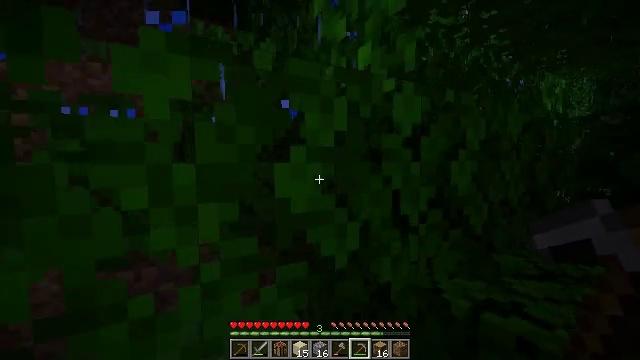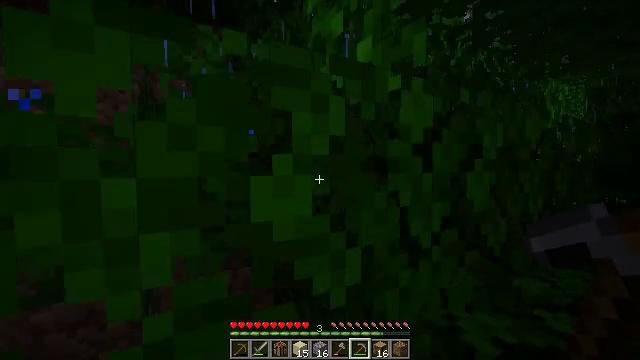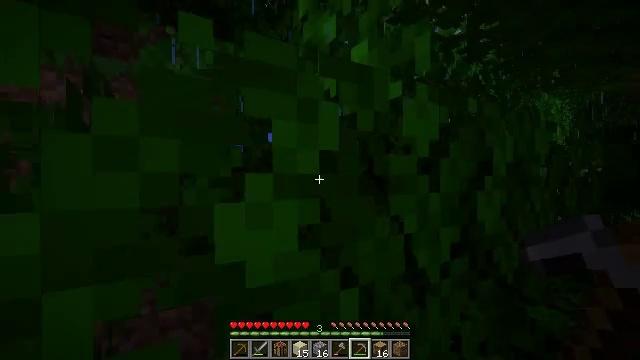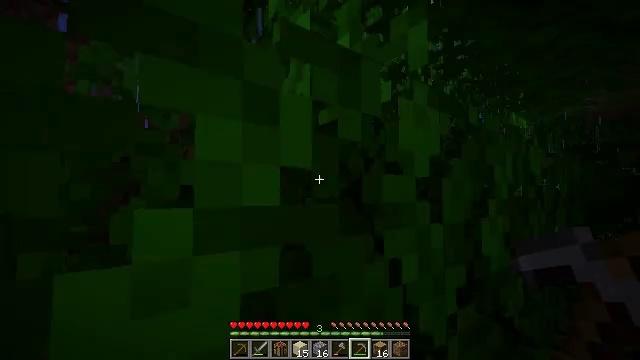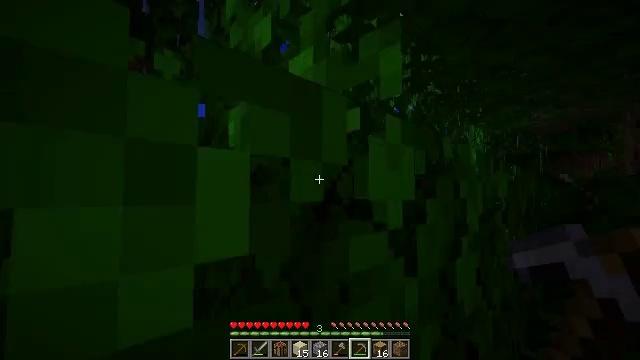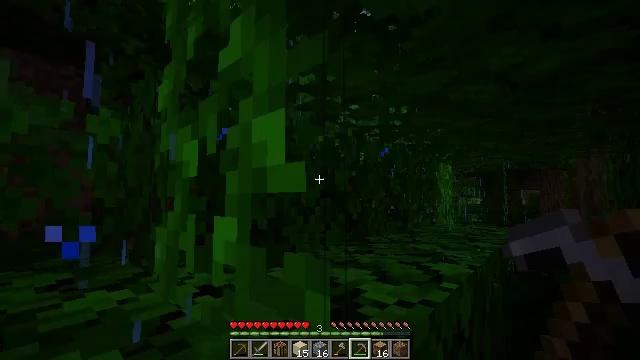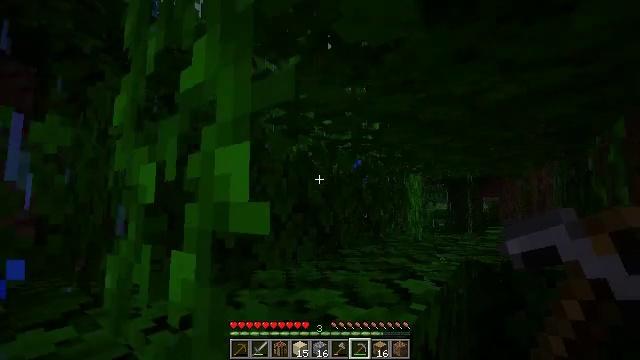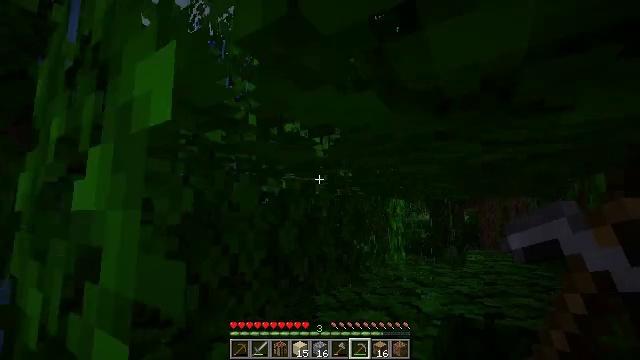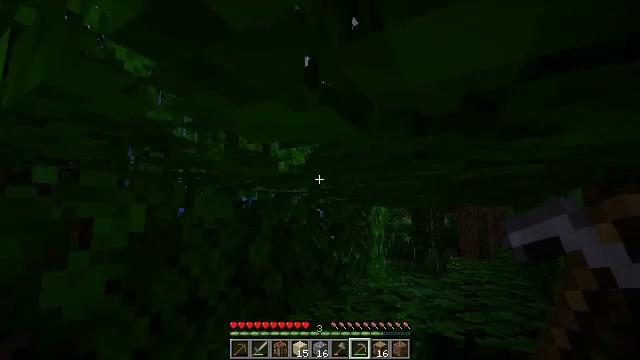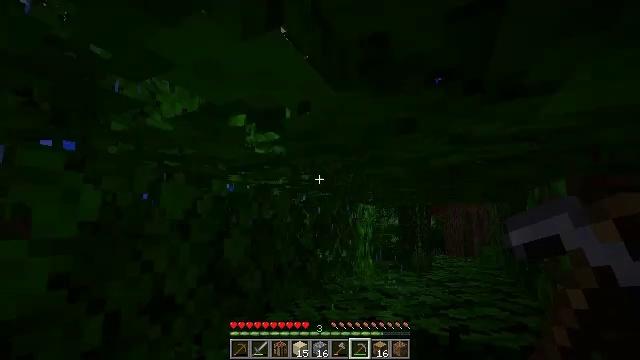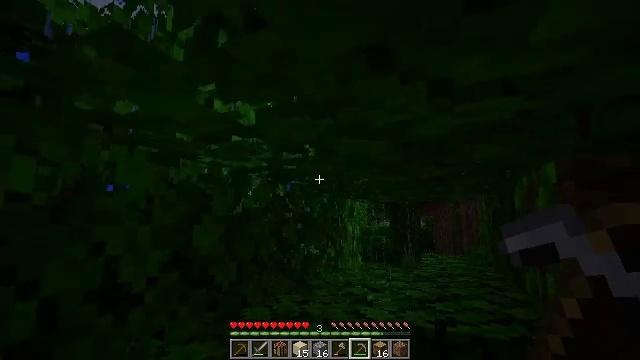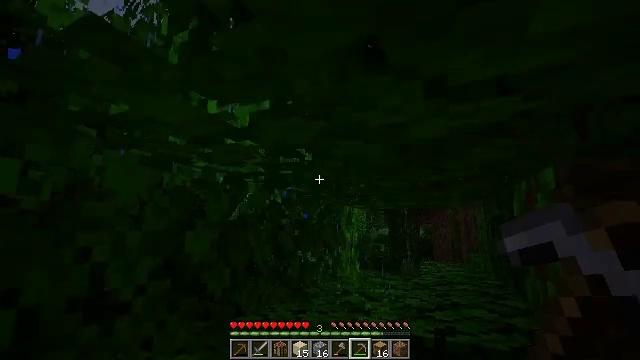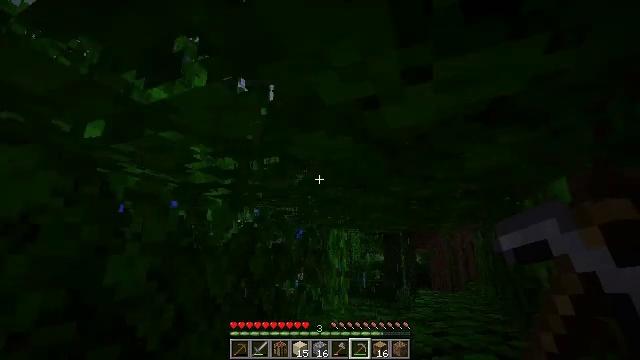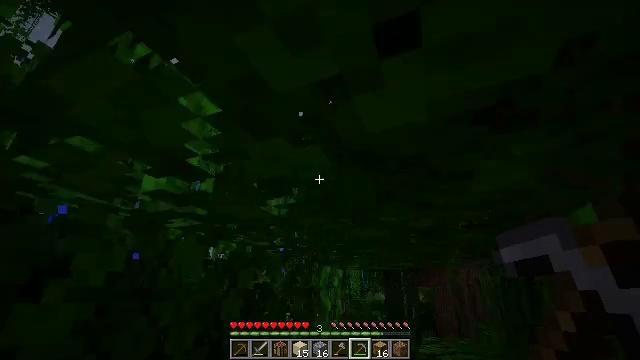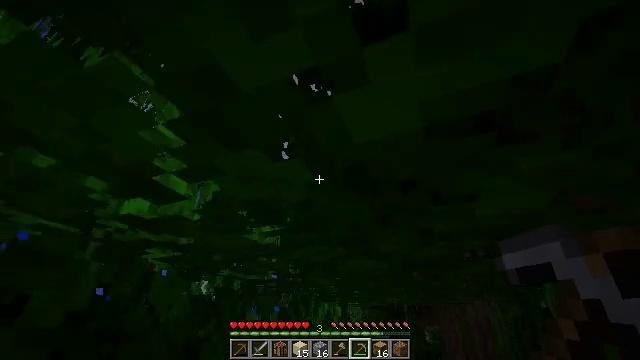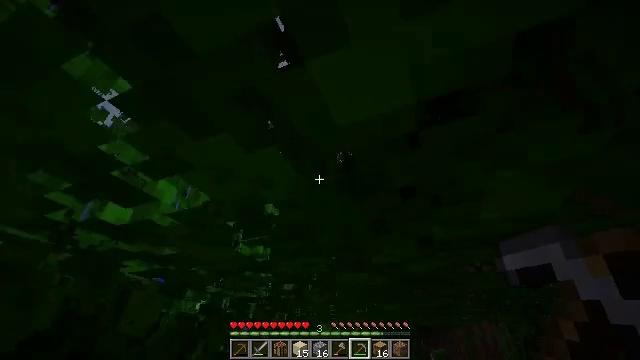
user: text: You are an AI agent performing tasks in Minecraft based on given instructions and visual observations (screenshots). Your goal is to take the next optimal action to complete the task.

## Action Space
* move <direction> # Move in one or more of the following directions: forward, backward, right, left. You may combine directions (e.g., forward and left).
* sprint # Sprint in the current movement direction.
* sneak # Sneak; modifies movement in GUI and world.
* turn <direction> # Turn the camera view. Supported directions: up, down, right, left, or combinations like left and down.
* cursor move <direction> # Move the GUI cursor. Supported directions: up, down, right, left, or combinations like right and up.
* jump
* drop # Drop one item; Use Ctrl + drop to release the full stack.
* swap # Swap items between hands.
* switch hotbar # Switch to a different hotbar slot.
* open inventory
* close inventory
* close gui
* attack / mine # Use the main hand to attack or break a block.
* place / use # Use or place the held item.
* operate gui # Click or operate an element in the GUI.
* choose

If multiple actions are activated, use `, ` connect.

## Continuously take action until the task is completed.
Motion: motion action
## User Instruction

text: Collect jungle leaves by breaking them.
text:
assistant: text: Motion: move forward, turn up
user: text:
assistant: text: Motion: move forward, turn right and up
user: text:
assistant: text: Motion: move forward, turn right and up
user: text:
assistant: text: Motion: move forward, turn right, jump
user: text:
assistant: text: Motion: move forward, turn right, jump
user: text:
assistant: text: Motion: move forward, turn right and up, jump
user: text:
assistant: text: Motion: move forward, turn right and up, jump
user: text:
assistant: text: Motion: move forward, turn right, jump
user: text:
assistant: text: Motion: move forward, turn right, jump
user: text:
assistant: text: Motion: move forward, turn right, jump
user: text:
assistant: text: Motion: move forward, turn up, jump
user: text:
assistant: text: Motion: move forward, turn right and up
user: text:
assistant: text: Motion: move forward, turn up
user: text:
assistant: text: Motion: move forward, turn up
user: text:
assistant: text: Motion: turn up
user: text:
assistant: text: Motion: turn up
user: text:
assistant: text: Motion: no_op
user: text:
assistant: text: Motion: no_op
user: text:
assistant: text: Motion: no_op
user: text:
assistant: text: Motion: no_op
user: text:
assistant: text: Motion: no_op
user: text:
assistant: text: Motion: no_op
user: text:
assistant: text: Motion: no_op
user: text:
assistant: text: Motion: no_op
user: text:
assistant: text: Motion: turn right and down
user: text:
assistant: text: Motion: move forward, turn right and down
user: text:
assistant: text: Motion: move forward, turn right and down
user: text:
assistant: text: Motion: move forward, turn right and down
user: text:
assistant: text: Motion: move forward
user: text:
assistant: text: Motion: move forward